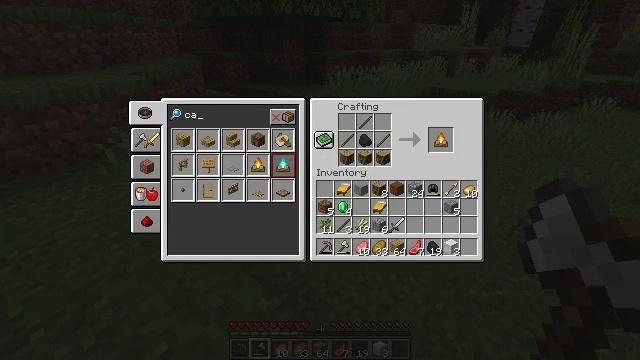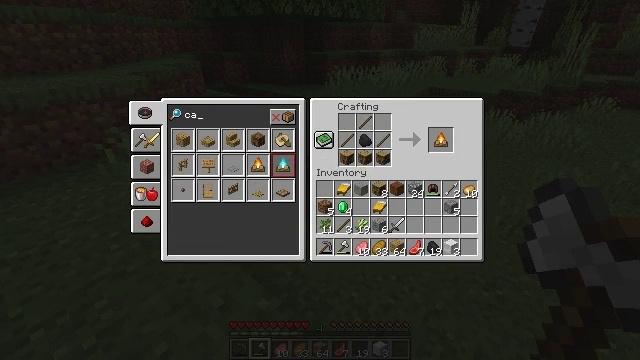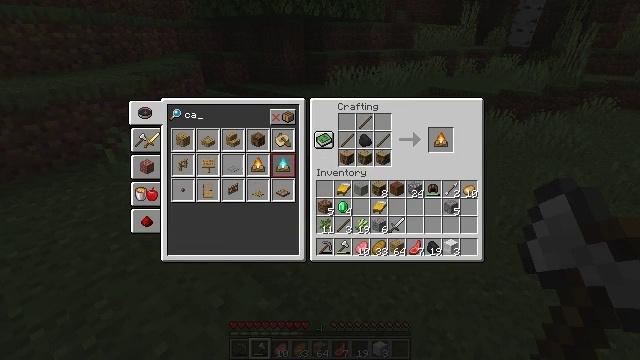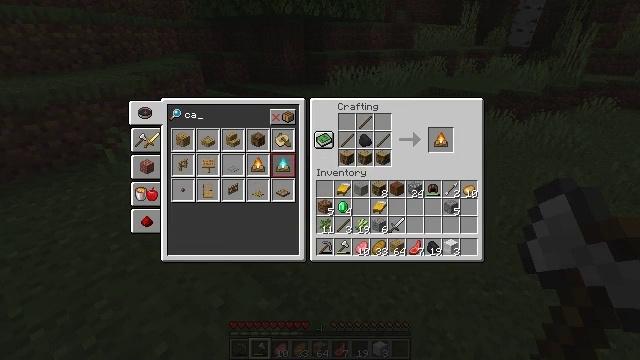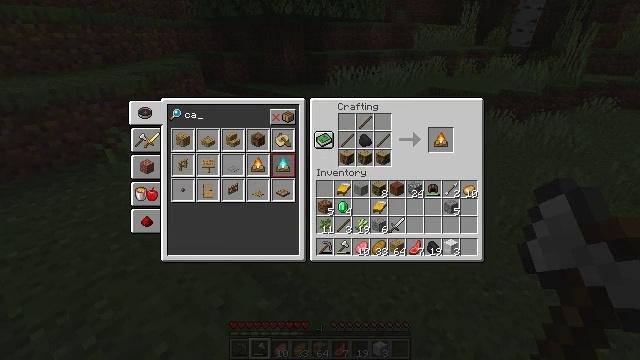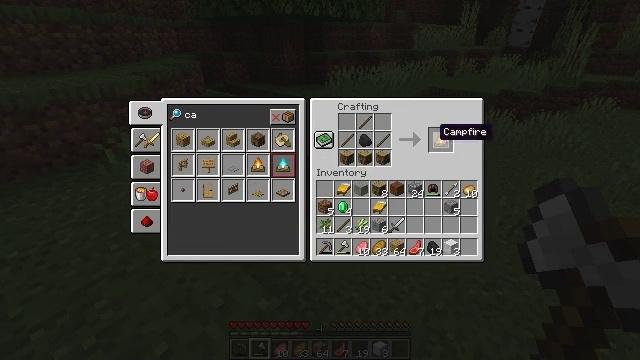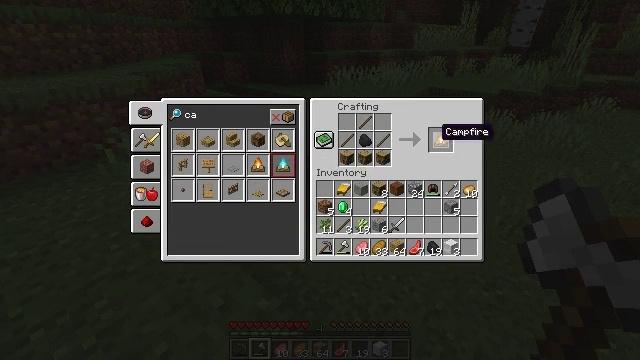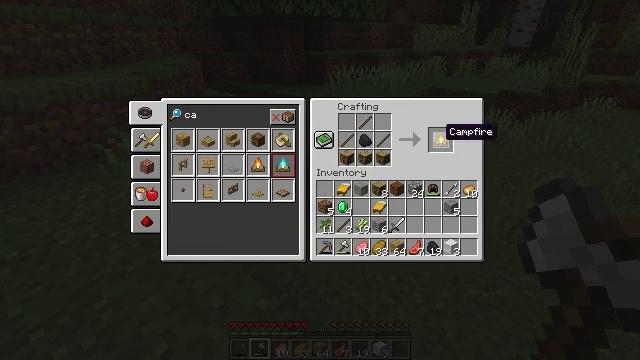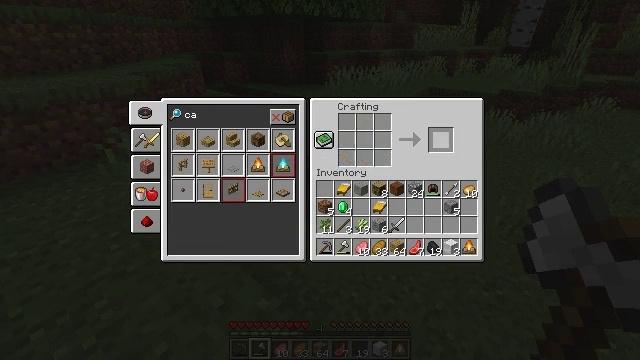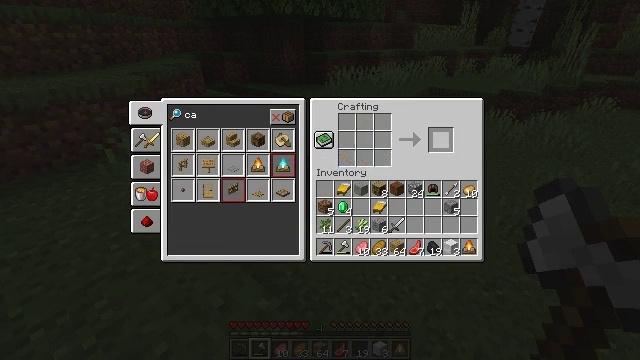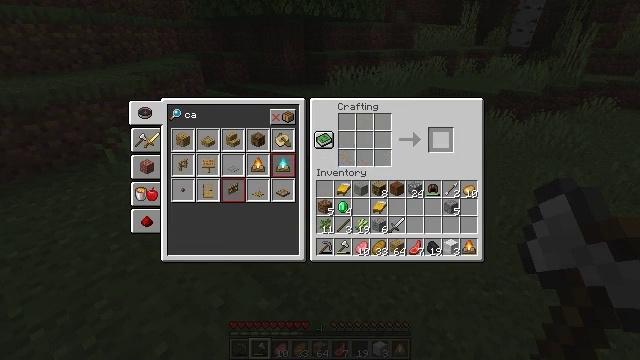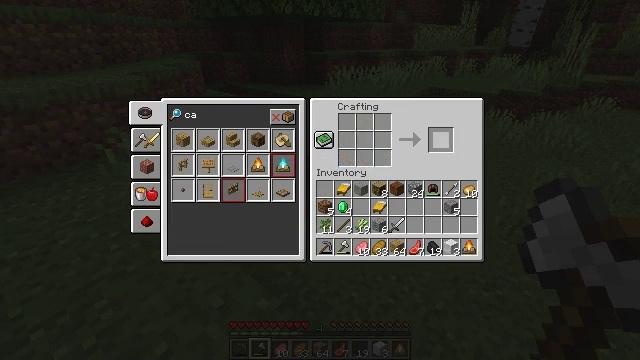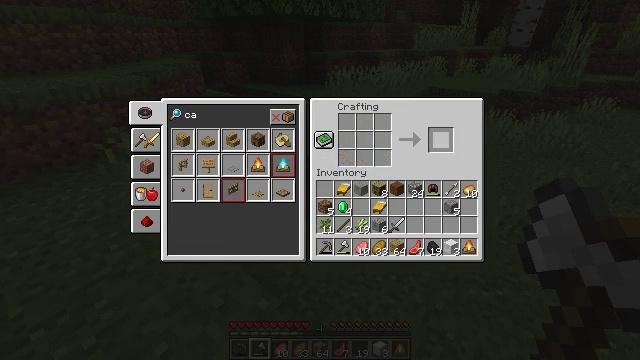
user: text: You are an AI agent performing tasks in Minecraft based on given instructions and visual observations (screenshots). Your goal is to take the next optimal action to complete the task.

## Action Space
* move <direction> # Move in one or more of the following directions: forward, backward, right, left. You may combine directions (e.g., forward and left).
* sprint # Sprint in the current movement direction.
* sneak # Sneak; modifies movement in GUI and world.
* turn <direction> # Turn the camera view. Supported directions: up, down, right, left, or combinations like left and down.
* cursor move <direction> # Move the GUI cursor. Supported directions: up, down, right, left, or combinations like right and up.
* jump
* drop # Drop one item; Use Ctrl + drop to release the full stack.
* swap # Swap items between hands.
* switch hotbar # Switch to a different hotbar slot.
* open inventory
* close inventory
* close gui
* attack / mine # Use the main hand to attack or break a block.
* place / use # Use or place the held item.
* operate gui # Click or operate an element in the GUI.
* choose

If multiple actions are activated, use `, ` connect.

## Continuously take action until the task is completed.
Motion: motion action
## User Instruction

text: Prepare to craft a campfire with the required materials.
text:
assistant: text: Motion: sneak
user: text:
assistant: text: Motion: sneak
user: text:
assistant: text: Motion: sneak
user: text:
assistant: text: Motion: sneak
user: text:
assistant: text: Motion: sneak
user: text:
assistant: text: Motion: sneak
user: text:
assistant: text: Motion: sneak
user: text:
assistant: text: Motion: sneak, operate gui
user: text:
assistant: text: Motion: sneak, operate gui
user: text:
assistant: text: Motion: sneak, operate gui
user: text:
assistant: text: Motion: sneak
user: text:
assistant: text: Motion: sneak
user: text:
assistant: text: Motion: sneak